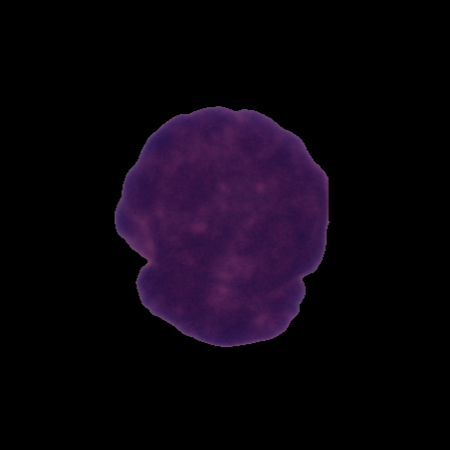
Label: cancer